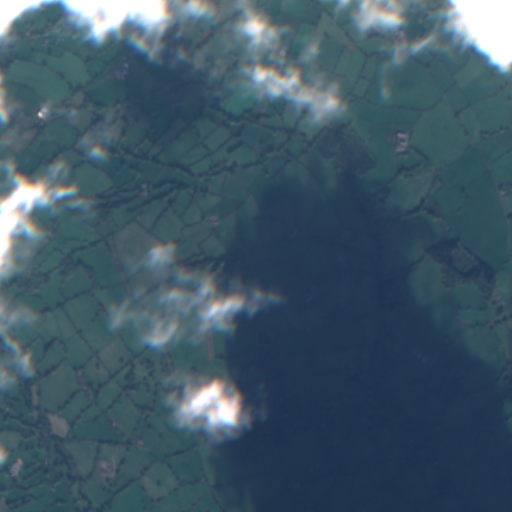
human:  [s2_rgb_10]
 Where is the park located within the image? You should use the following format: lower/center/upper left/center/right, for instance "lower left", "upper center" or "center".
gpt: The park is located in the lower right of the image.
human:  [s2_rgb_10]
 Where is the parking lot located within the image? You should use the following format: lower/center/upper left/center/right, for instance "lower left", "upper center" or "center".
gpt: The parking lot is located in the lower left of the image.
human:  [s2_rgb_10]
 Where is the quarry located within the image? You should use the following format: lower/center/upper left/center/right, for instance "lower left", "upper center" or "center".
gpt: The quarry is located in the lower left of the image.
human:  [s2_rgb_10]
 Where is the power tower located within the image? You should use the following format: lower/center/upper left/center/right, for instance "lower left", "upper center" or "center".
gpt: There is no power tower in the image.